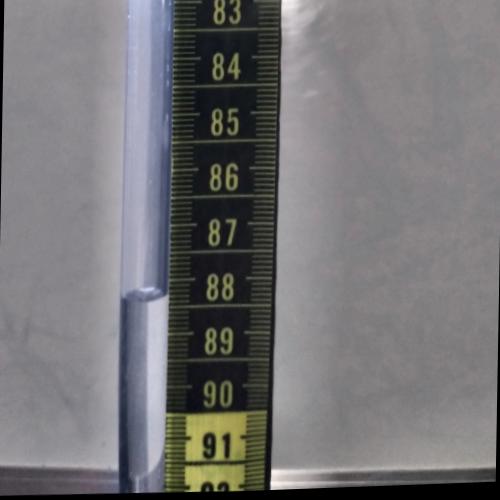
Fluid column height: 88.3 cm